Question: I am developing an image gallery which permits to select some pictures from the iPhone and display them.
Some explanations about this gallery:
- 'UITableView'- 'UICollectionView'- 'UITableView'-
How this gallery is implemented:
- 'ALAssetsGroup''NSMutableArray'- 'UITableView'- 'ALAsset''NSMutableArray'- 'UICollectionView'- 'NSMutableArray'- 'UITableView'
Now the problem:
I have two different directories of pictures in my iPhone.
Directory A
Directory B
I want to select one picture in Directory A and one other in Directory B.
After select them, I click to the next page to display them.
The new page loads the images from the desiredPictures.
But when I want display the selected pictures by accessing to the 'ALAsset' of the Directory A, I have an 'EXC_BAD_ACCESS'.
After some test and research in my project, I found that if I do not remove the objects from picturesData (when I press button back), I don't have anymore the 'EXC_BAD_ACCESS'.
But, I need to clean the contents of picturesData because when I fill my 'UICollectionView' it's from the picturesData. And in the case of I access to the directory A and then to directory B, I will have the content of the two directories in the 'UICollectionView'.
So how can I keep 'ALAsset' pointer correct and clean pictureData?
I hope you understand my project and problem.
Thanks !

Edit:
Backtrace
'objc_msgSend + 6, queue = 'com.apple.root.high-priority, stop reason = EXC_BAD_ACCESS (code=1, address=0xc) frame #0: 0x39764b26 libobjc.A.dylib''-<URL> + 50 at ImageCropViewController.m:1020 frame #4: 0x39c4cd1a libdispatch.dylib''_dispatch_root_queue_drain + 220 frame #6: 0x39c53f58 libdispatch.dylib'
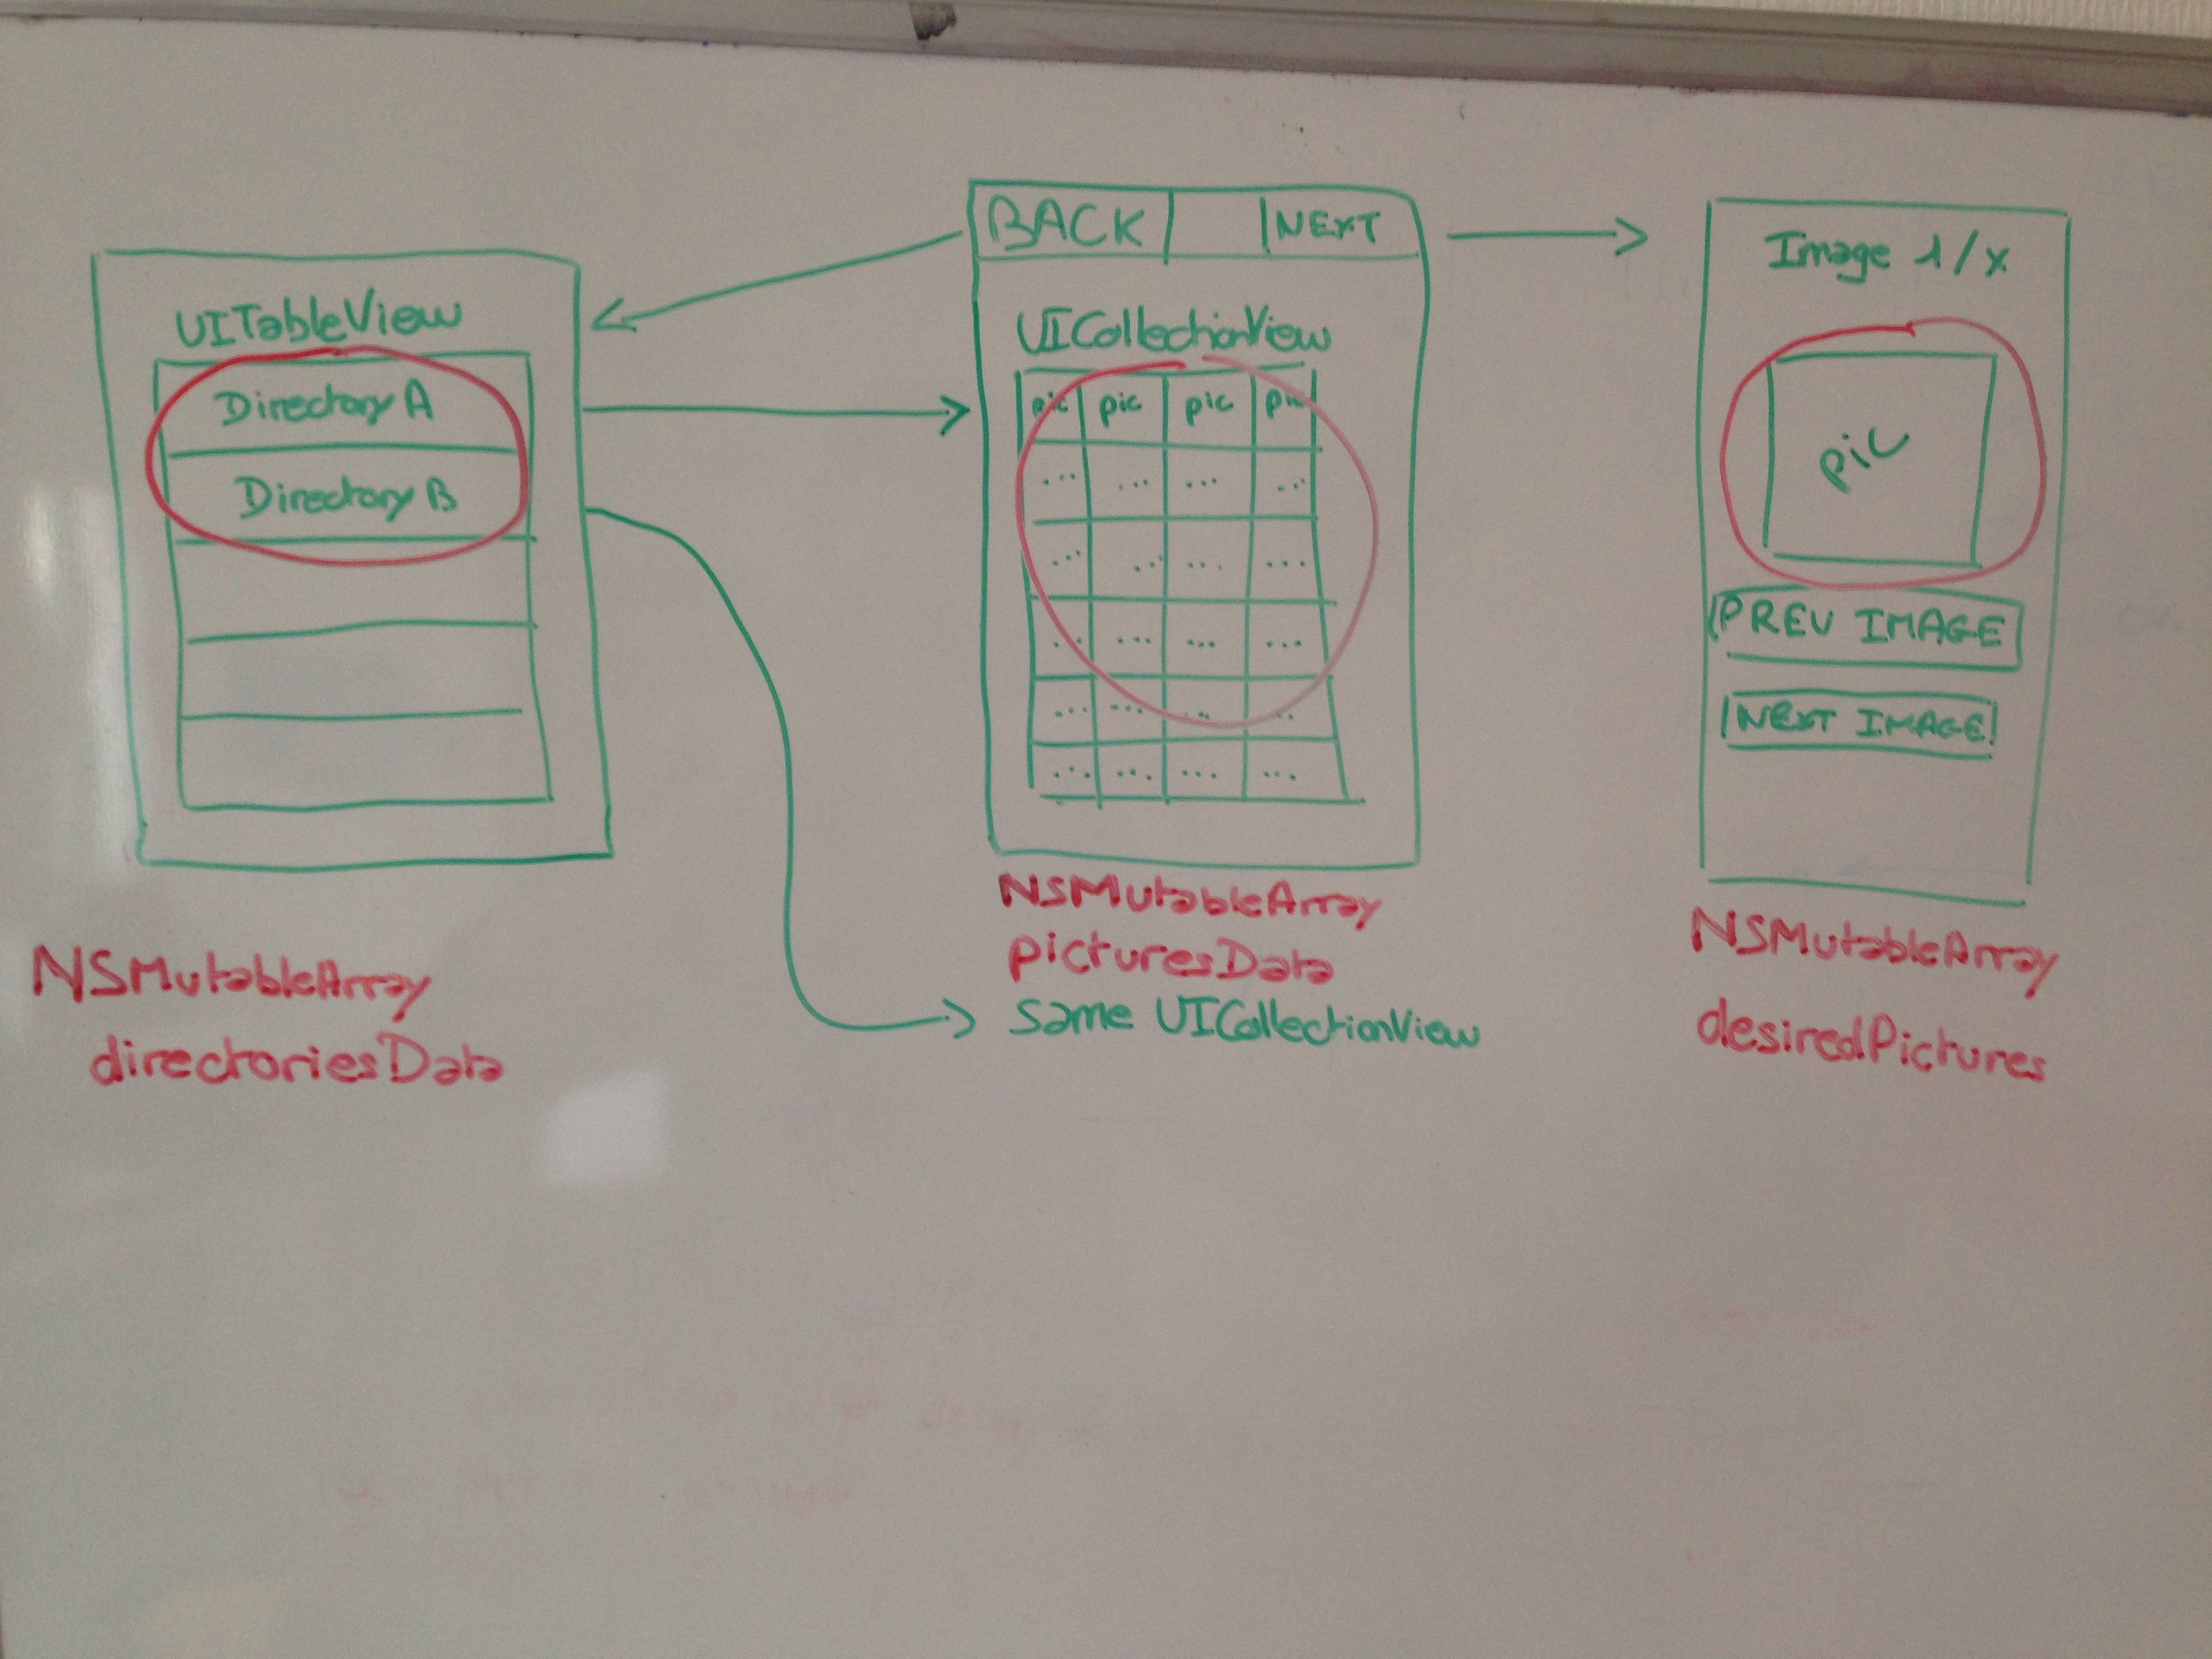
Answer: Apple has provided a clean way to do what you are trying to achieve.
Here is the sample code : <URL>
and try to analyze the code and see what they are doing.!